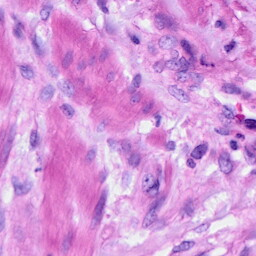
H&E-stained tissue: Ovarian